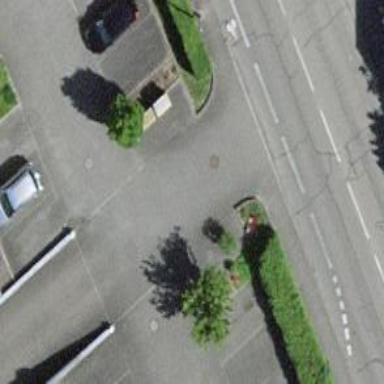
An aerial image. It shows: Road serving as parking aisle.